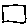
Label: square